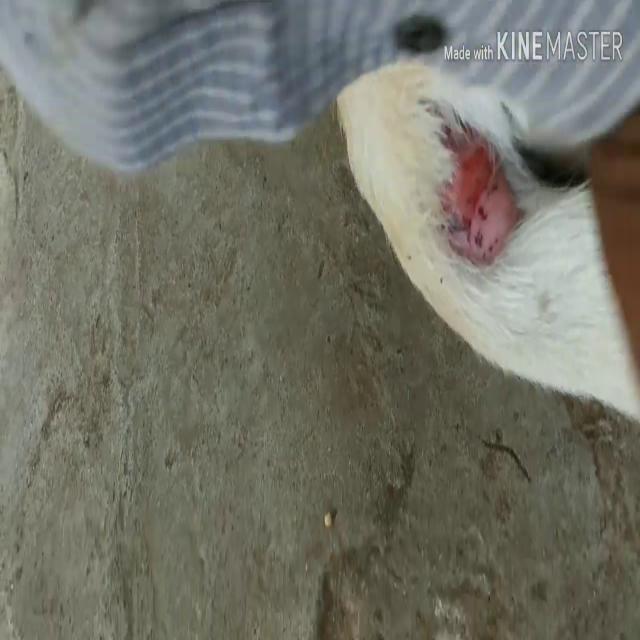
Canine dermatitis — inflammation of the skin presenting with erythema, pruritus, papules, and excoriation. May be allergic, contact, or atopic in origin.